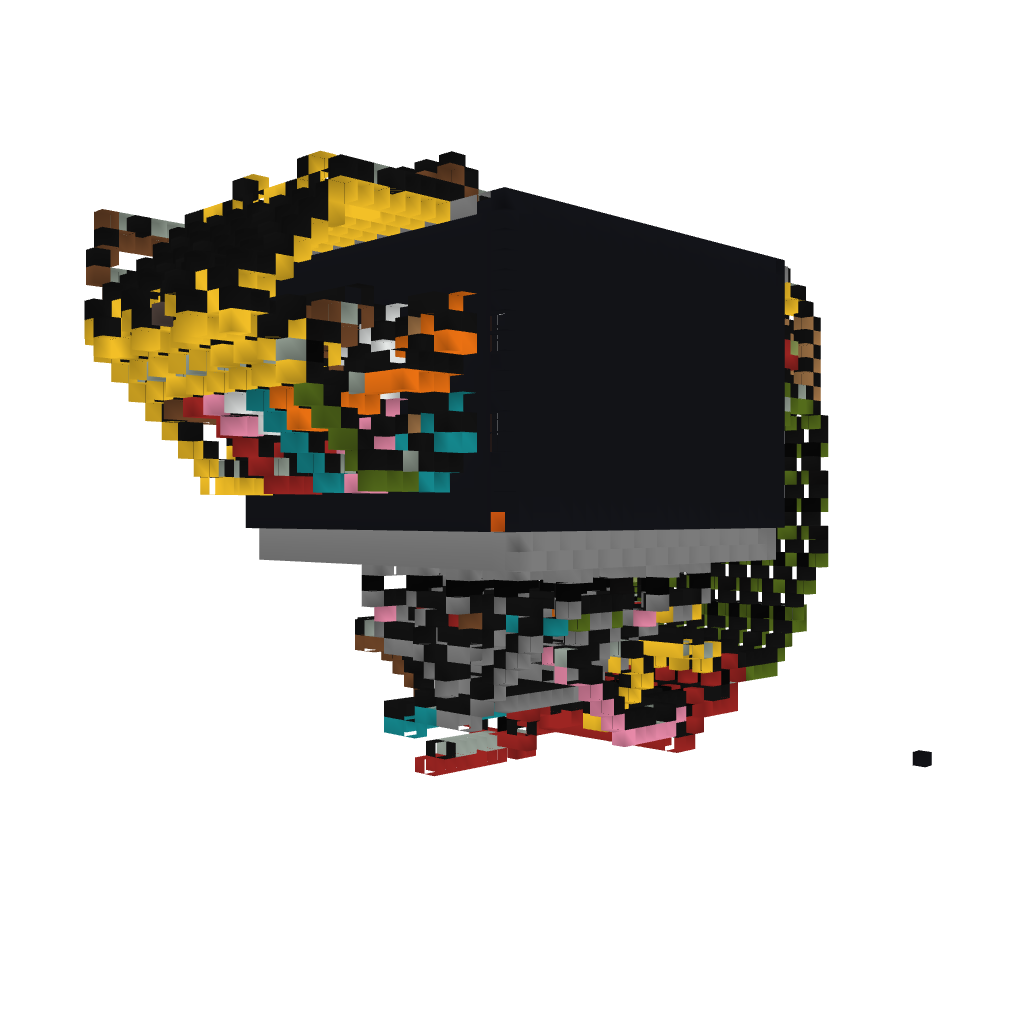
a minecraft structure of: Musical Chairs